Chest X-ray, PA view. Patient: 57 years old, sex F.
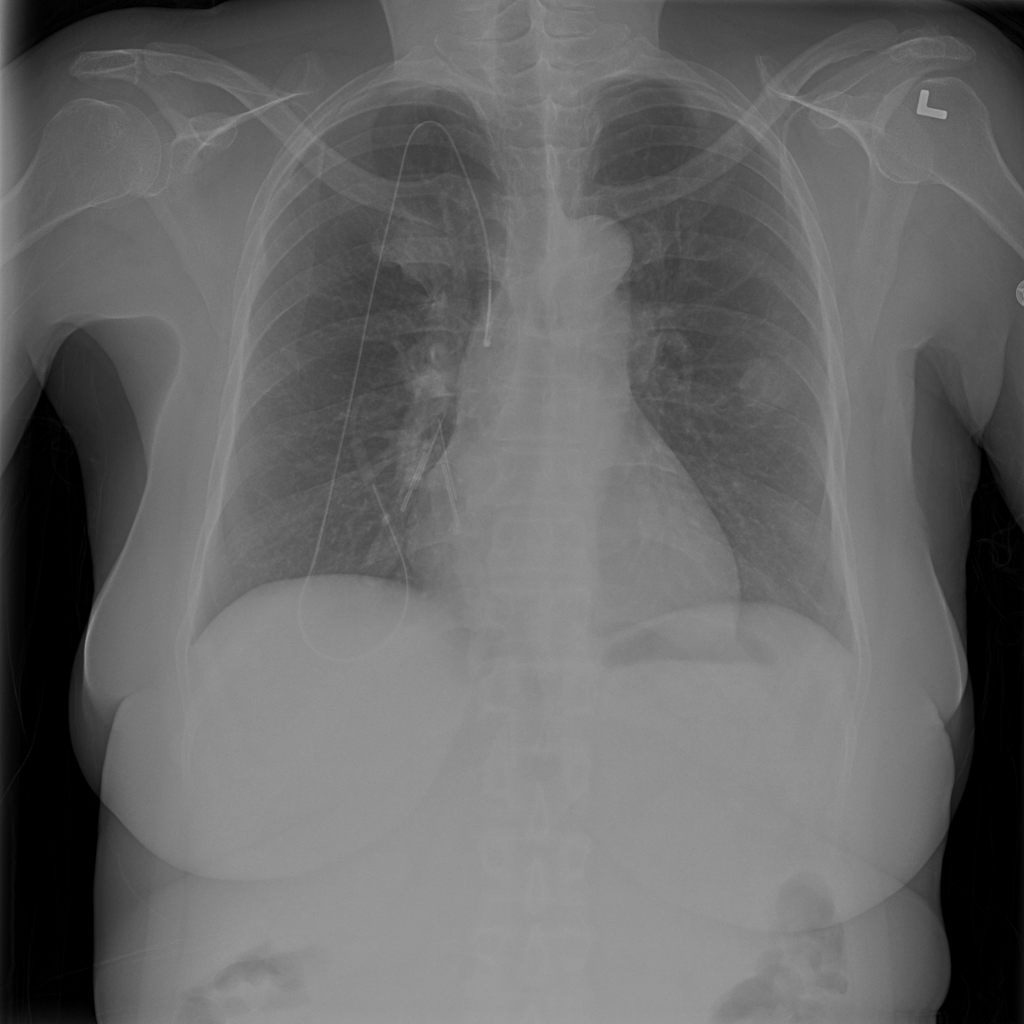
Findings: No Finding